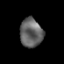
Tissue: prostate
Cell type: Myeloid cells
Senescence score: 0.3388
Nuclear area (px): 644
Mean DAPI intensity: 98.559